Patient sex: M
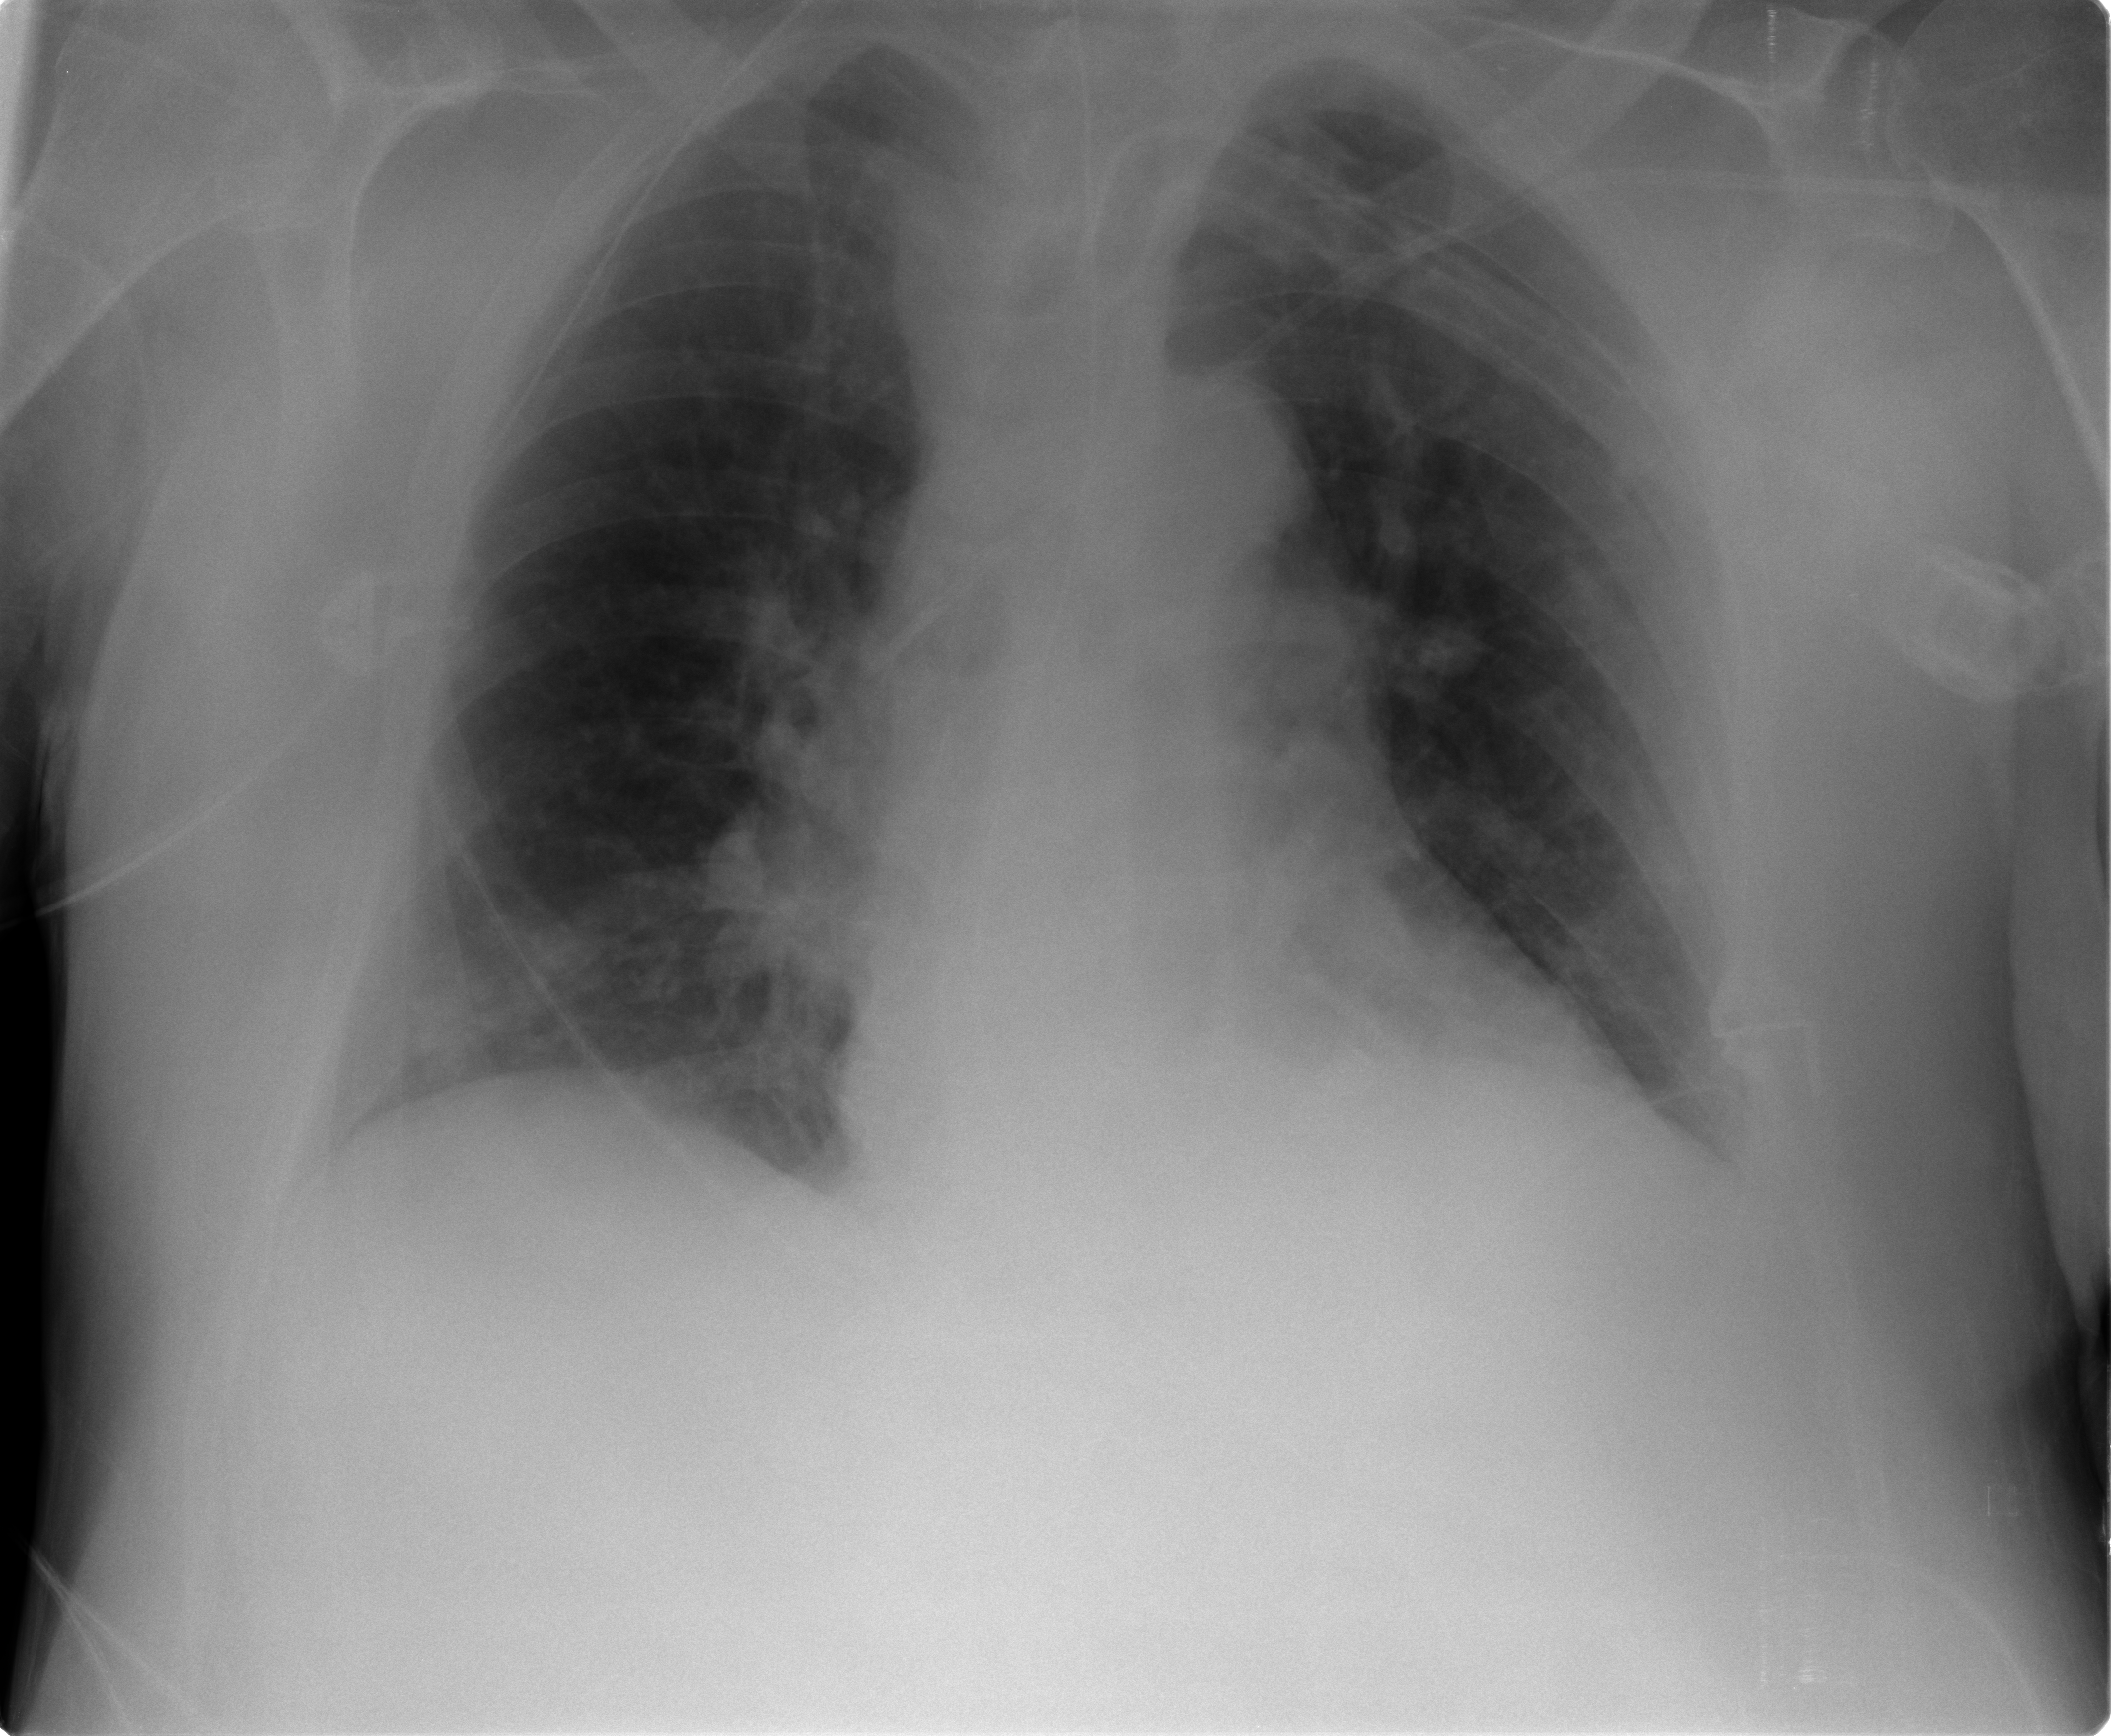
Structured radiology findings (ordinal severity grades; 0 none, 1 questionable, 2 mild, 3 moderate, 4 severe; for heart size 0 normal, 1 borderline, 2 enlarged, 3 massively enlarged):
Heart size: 0
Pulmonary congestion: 2
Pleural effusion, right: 1
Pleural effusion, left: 1
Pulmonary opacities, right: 1
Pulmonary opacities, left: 0
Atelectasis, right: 2
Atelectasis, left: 2